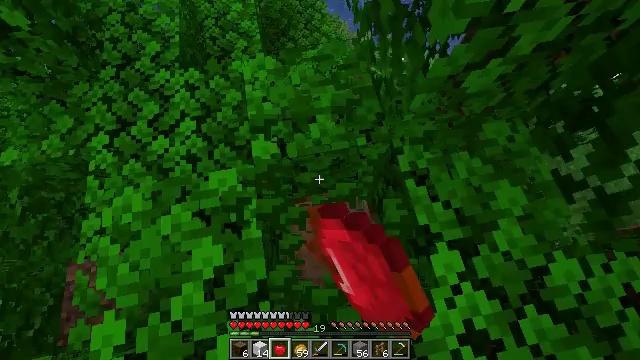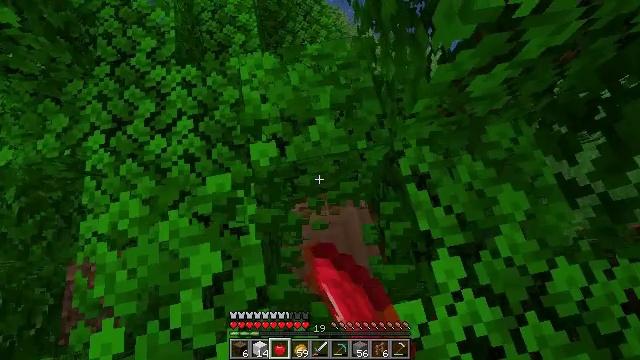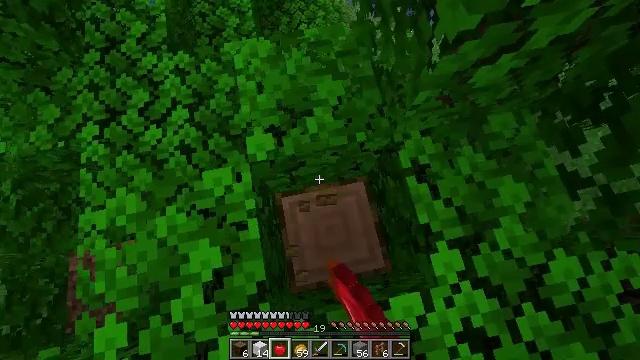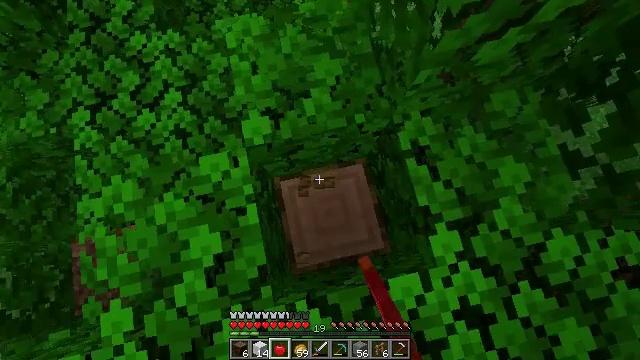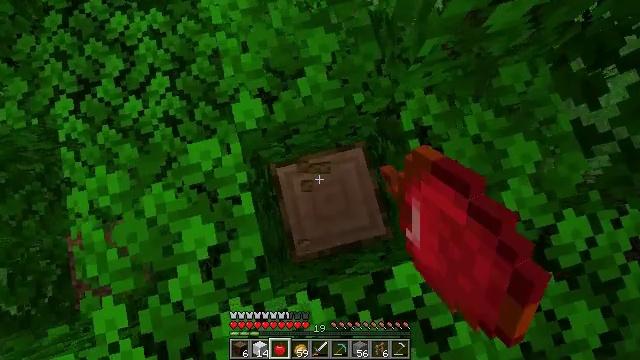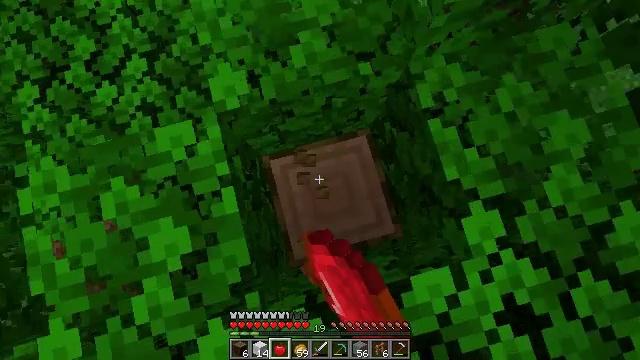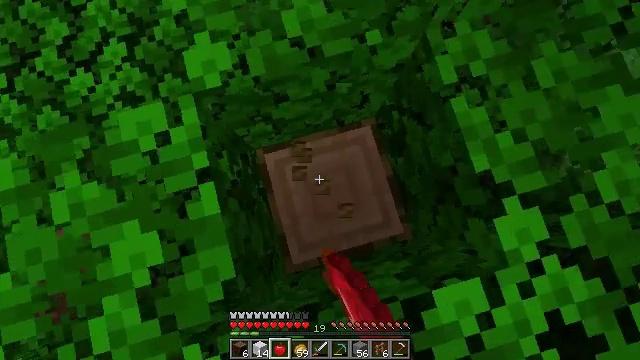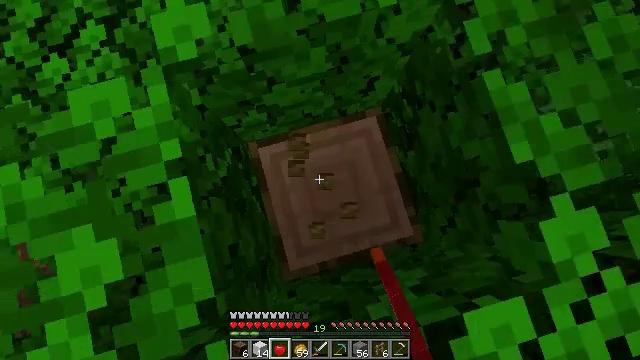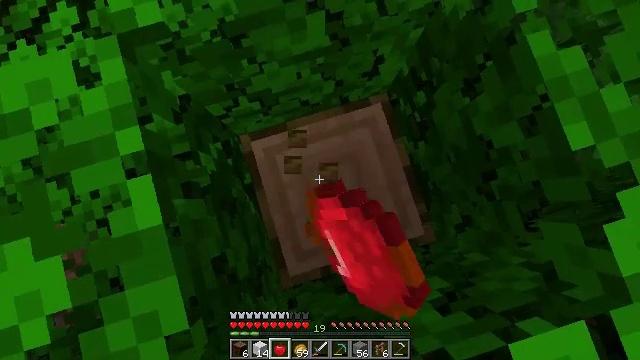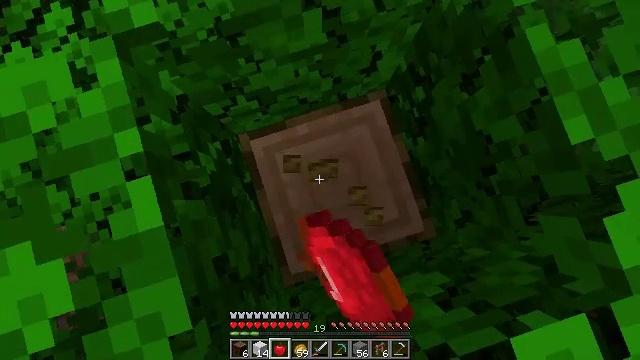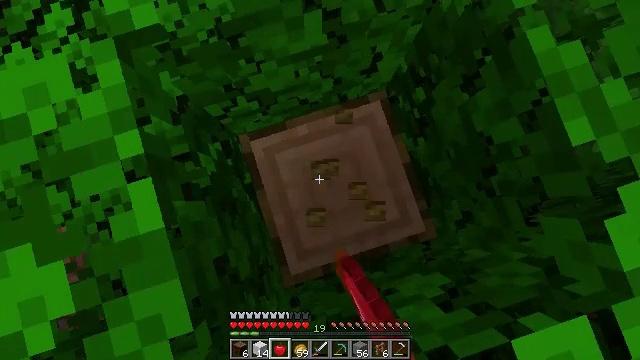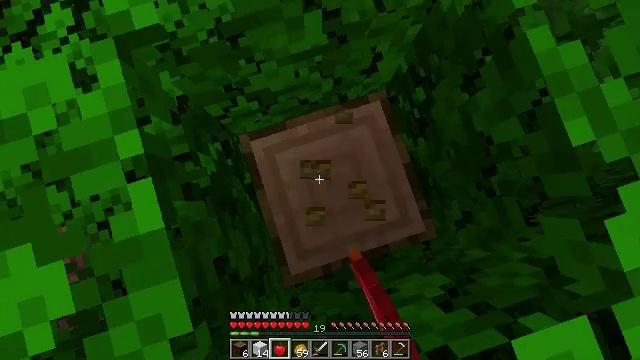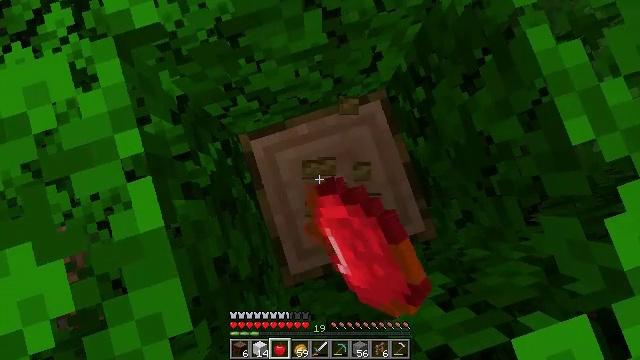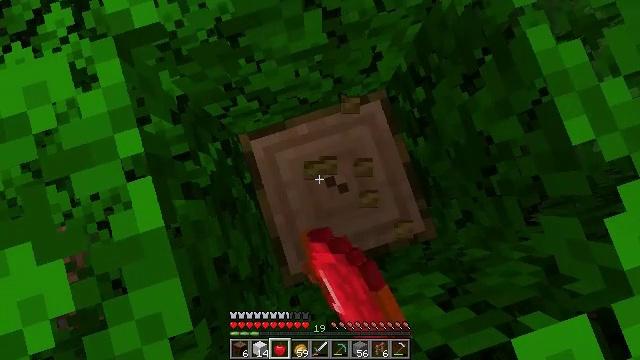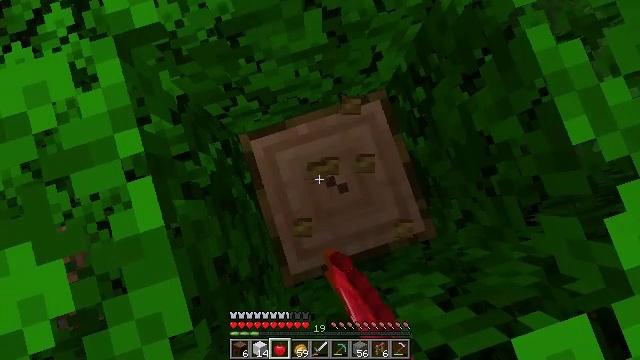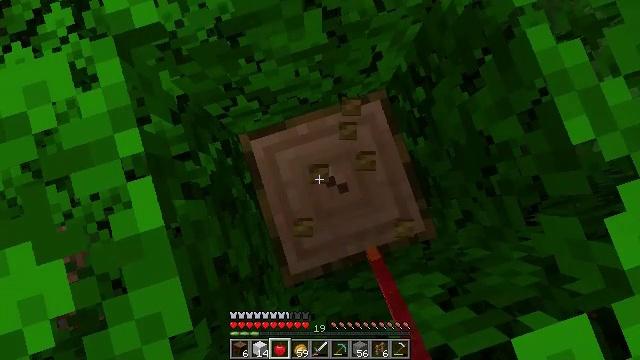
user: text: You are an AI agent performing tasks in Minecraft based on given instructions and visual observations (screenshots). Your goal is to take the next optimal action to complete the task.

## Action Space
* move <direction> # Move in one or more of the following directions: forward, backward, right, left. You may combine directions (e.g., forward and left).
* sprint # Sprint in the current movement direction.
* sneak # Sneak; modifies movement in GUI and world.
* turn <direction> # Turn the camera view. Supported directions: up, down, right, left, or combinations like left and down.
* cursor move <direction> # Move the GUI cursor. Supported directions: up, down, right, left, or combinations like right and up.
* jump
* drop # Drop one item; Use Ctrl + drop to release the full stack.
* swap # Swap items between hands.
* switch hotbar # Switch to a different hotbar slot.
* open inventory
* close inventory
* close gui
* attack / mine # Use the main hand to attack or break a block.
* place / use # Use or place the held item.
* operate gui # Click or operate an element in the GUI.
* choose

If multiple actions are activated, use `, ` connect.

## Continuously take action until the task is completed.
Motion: motion action
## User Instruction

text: Collect the jungle log for building.
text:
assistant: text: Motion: turn down, attack / mine
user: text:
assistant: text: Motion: turn down, attack / mine
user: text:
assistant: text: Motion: turn right and down, attack / mine
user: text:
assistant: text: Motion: turn right and down, attack / mine
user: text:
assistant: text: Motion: attack / mine
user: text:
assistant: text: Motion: attack / mine
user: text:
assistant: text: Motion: attack / mine
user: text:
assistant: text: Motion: turn right and down, attack / mine
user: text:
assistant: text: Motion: turn right, attack / mine
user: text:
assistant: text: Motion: attack / mine
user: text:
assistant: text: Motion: attack / mine
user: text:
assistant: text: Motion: attack / mine
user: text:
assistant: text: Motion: attack / mine
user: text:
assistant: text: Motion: attack / mine
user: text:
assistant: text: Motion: attack / mine
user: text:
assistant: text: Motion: attack / mine
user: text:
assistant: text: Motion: attack / mine
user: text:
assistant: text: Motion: attack / mine
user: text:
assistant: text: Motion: attack / mine
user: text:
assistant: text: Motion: attack / mine
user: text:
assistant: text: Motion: attack / mine
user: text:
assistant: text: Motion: attack / mine
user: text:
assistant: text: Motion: attack / mine
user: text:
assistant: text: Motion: attack / mine
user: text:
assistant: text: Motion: attack / mine
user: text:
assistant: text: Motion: attack / mine
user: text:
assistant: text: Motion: attack / mine
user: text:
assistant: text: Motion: attack / mine
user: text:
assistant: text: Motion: attack / mine
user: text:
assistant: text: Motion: attack / mine